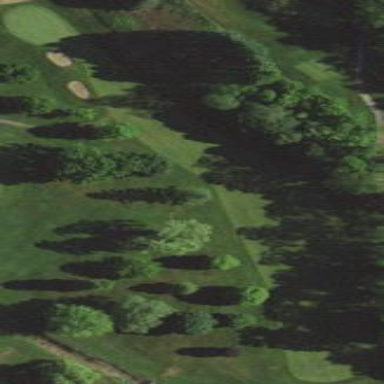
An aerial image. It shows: Golf fairway surrounded by grass.